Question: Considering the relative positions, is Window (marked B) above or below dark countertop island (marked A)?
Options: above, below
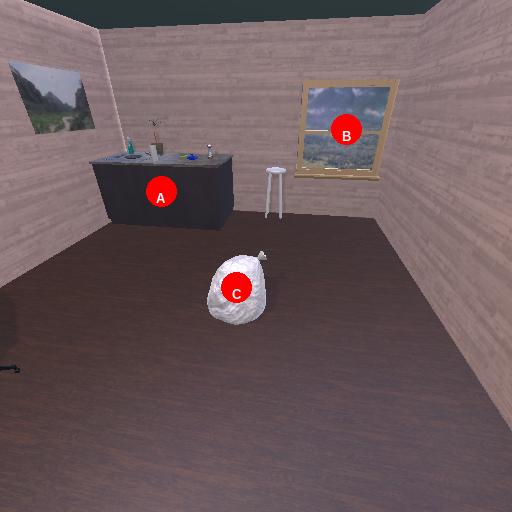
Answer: above